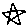
Label: star